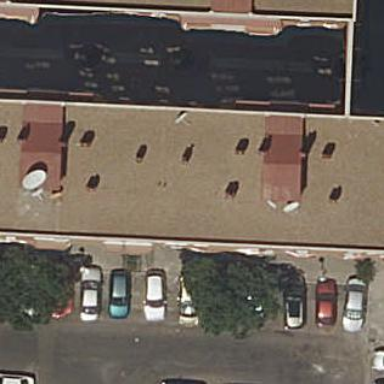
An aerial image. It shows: Image showing building with apartments.